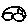
Label: car